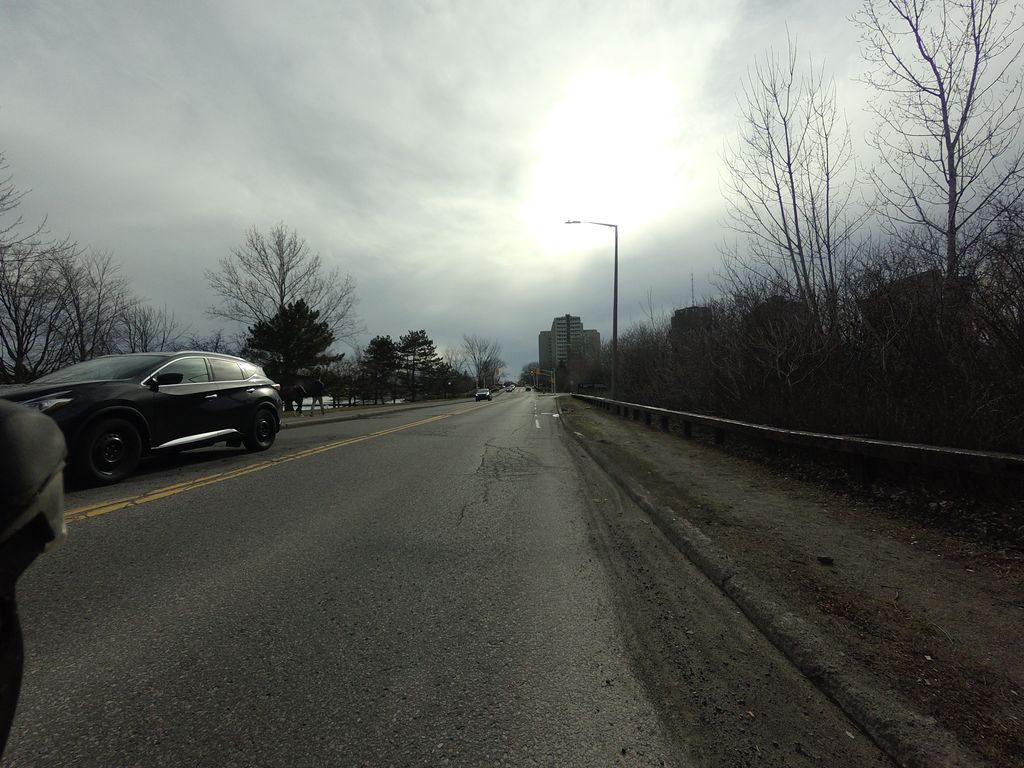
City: ottawa-gatineau